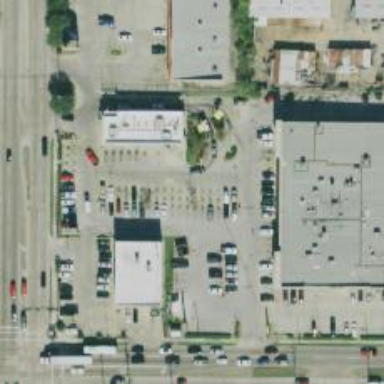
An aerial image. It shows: Parking space.